Question: I'm having a layer problem where this layer content-3f display over all other layers below it:
'''
<div id="content-3f">
<div id="content-3-1f"><a href="aboutus.aspx"></a></div>
<div id="content-3-2f"><a href="experiences.aspx"></a></div>
<div id="content-3-3f"></div>
</div>
<div class="line"><hr class="top" /></div>
'''
Css:
'''
#content-3f {
float: left;
width: 880px;
height: auto;
padding: 10px 0px 10px 26px;
height: 103px;
clear:both;
}
#content-3-1f
{
float: left;
width: 269px;
height: 202px;
margin:0px 20px 0px 0px;
padding: 0px;
background: url('../images/Guided-tour-logo.png') no-repeat left top;
}
#content-3-1f a
{
width: 269px;
height: 202px;
display:block;
}
#content-3-2f
{
float: left;
width: 269px;
height: 202px;
margin:0px 20px 0px 0px;
padding: 0px;
background: url('../images/Taste-chinatown-logo.png') no-repeat left top;
}
#content-3-2f a
{
width: 269px;
height: 202px;
display:block;
}
#content-3-3f
{
float: left;
width: 269px;
height: 202px;
margin:0px 0px 0px 0px;
padding: 0px;
background: url('../images/Taste-chinatown-logo.png') no-repeat left top;
}
'''
Screenshot:

As you see it goes over the '<hr>'
How to fix?
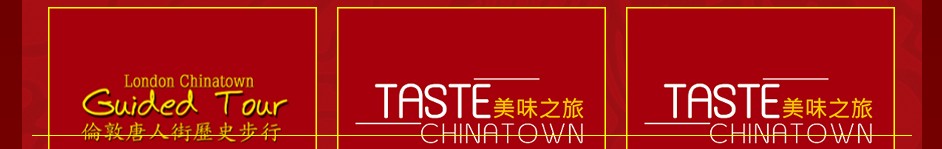
Answer: the problem is due to the "float:left" on your #content-3f. The float needs to be cleared for this to work. Here's your solution::
HTML
'''
<div id="content-3f">
<div id="content-3-1f"><a href="aboutus.aspx"></a></div>
<div id="content-3-2f"><a href="experiences.aspx"></a></div>
<div id="content-3-3f"></div>
</div>
<div class="clear"></div>
<div class="line"><hr class="top" /></div>
'''
Notice the additional div with class "clear" This is used to clear the float in your elements.
Now the CSS
'''
#content-3f {
width: 880px;
height: auto;
padding: 10px 0px 10px 26px;
height: 103px;
}
.clear {
clear:both;
}
'''
The rest of the css remains the same. Hope this helps.
Yes, I agree with gapple. I guess I didnt study your css properly. its the "height:103px" that's creating the problem. remove that and it works as it is.
But I would like to point out that its always a good idea to clear floats nonetheless.